Question: I been playing with 'css' around a div for sometime now, and still couldn't find a way to copy the picture below.

Anyone can help would be great. And it should be a 'div' or something that I can put a text inside.
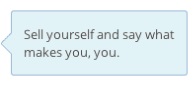
Answer: I think <URL> is what you're looking for.